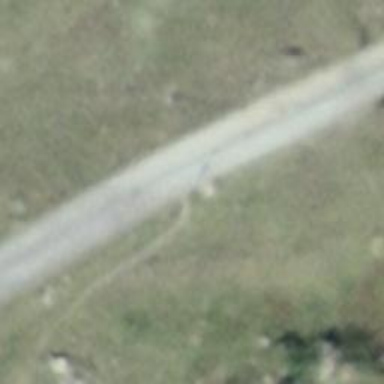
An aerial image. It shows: Track road with fine gravel surface. It is grade 2 alley used for service purposes.